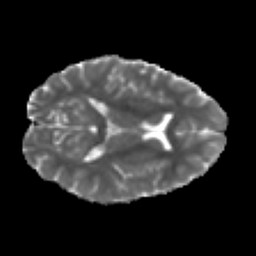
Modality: MD
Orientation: axial
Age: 24
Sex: male
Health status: healthy
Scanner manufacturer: philips
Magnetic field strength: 3 T
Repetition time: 4.293 s
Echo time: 0.09797 s